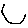
Label: hexagon